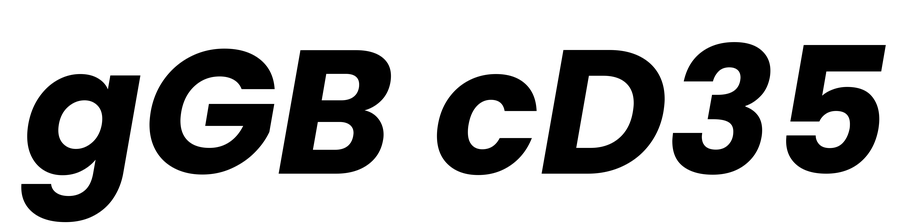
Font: Poppins-BoldItalic